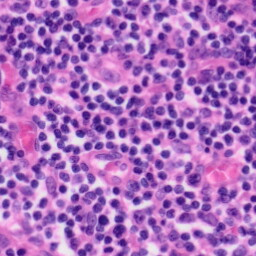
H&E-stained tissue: Tonsil